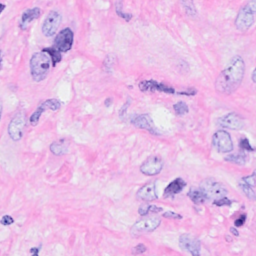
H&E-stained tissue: Breast